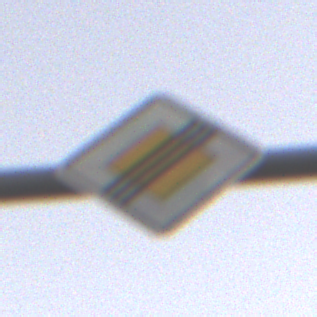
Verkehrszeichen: EndeVorfahrtsstrasse
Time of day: SunriseSunset
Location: Outdoor (Nature)
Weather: Clear
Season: NotSpecified
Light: Natural